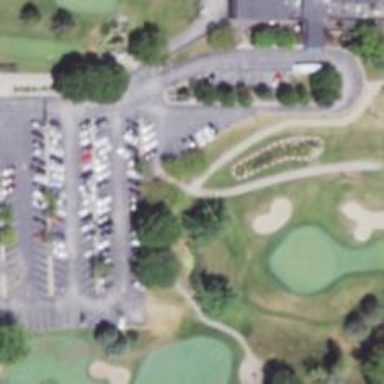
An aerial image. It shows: Service road designated as golf cart path.